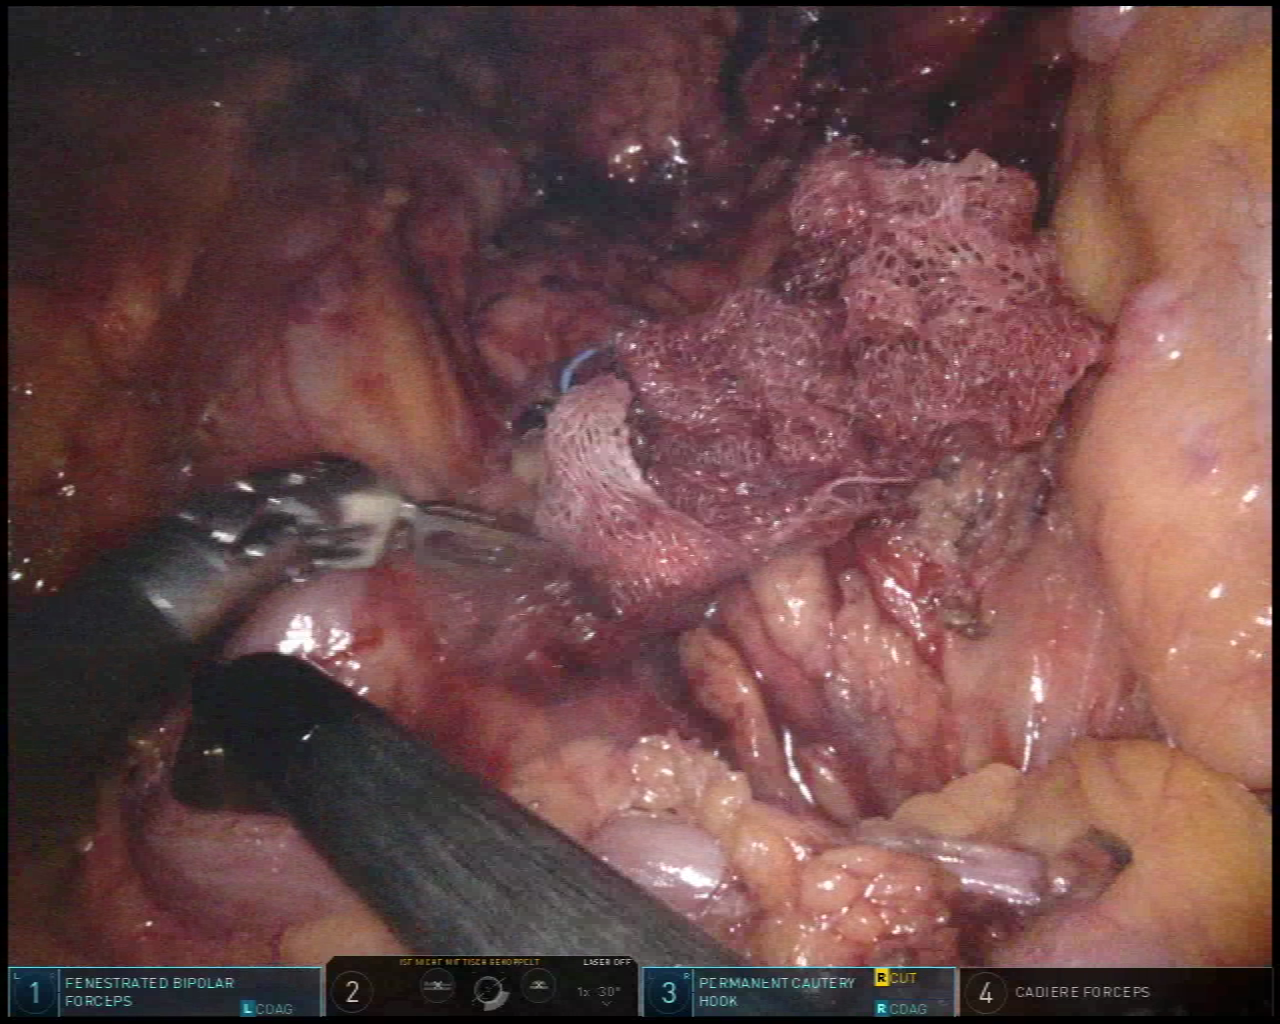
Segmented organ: colon
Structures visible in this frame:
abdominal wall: no
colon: yes
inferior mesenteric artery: no
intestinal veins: no
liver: no
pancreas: no
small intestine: no
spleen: no
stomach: no
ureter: no
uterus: no
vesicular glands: no